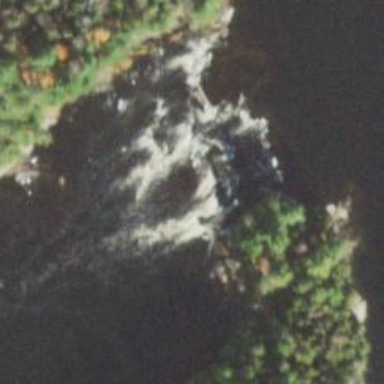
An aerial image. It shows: Rapids in the whitewater.